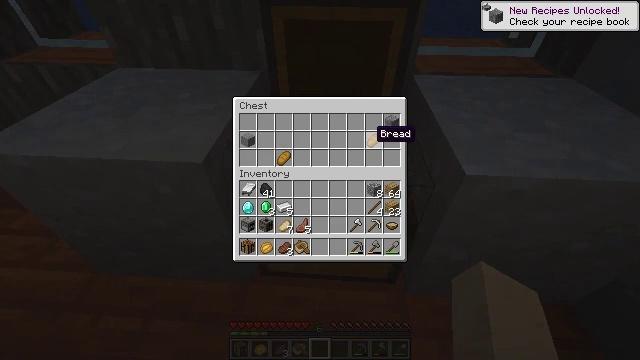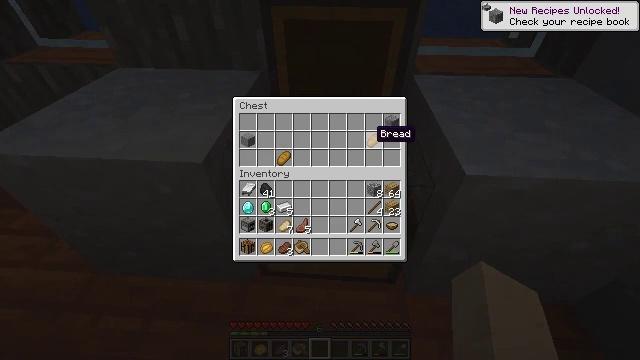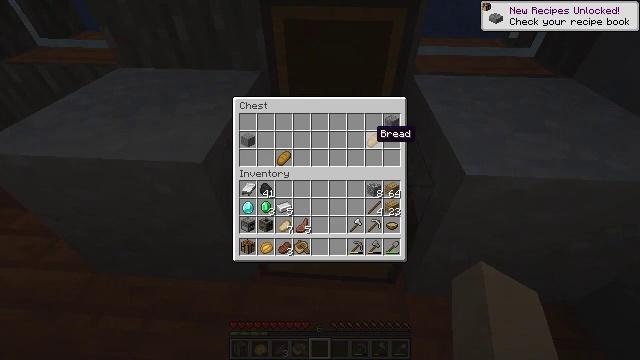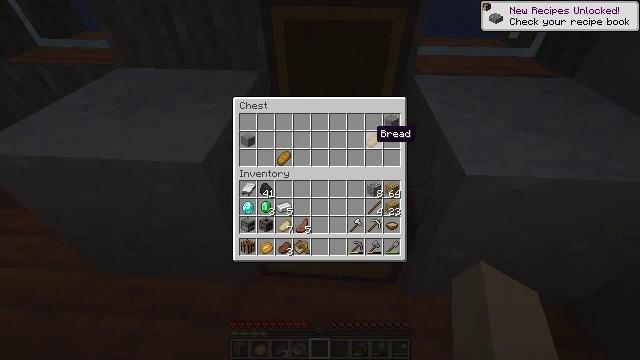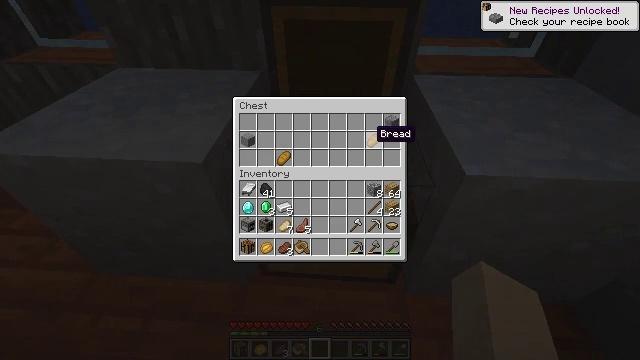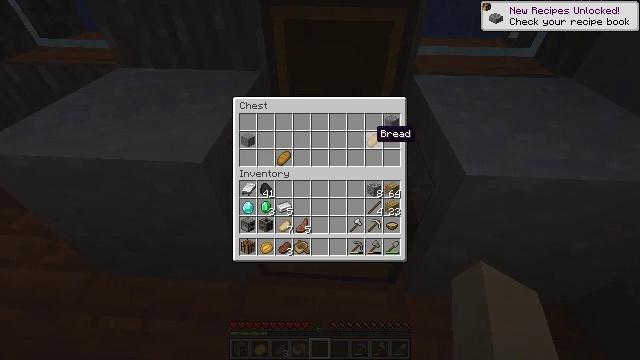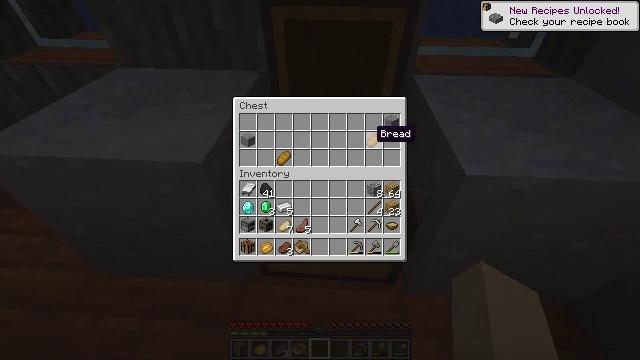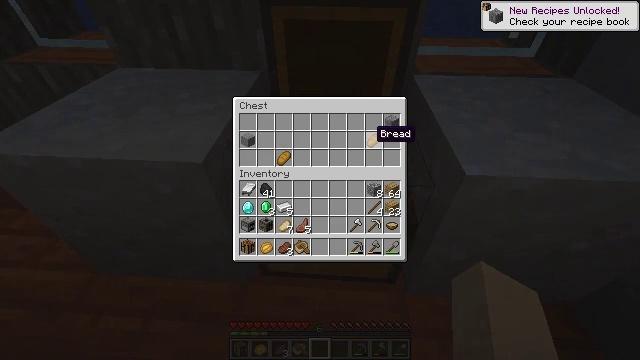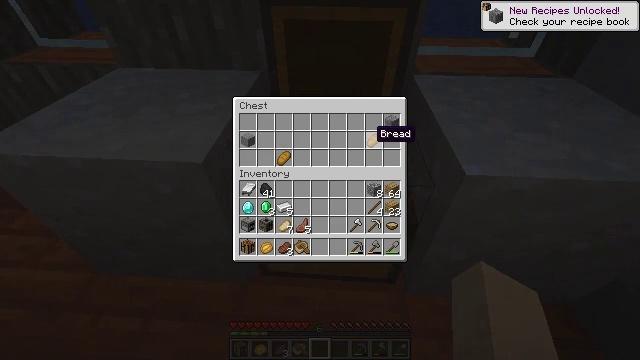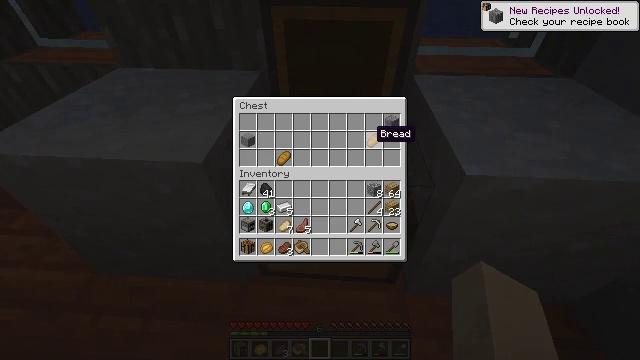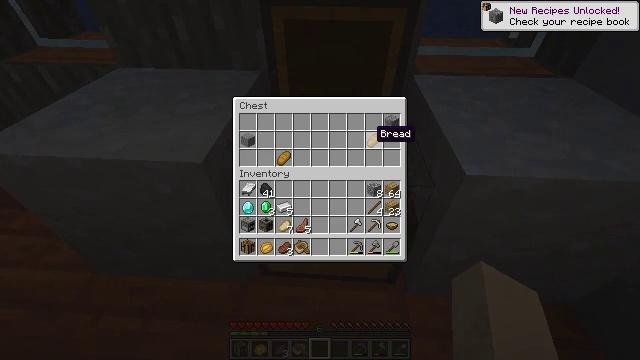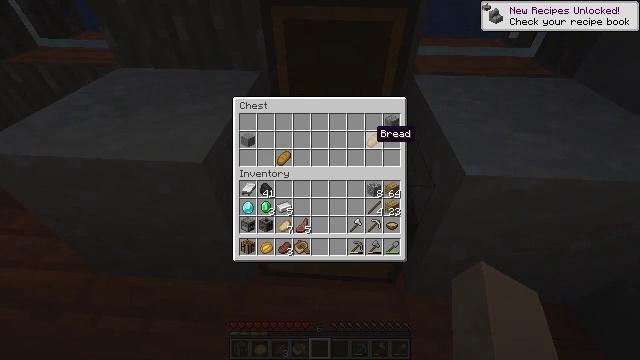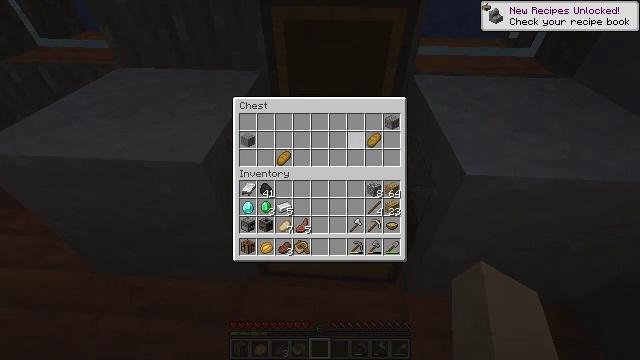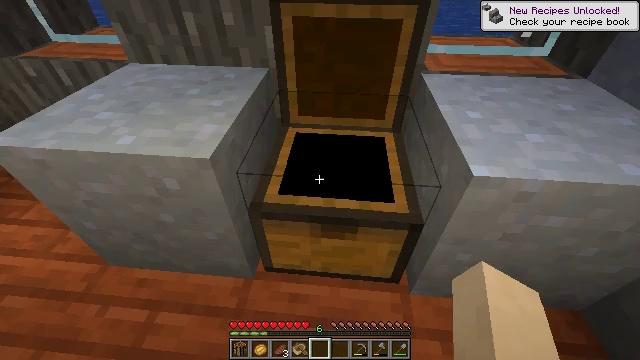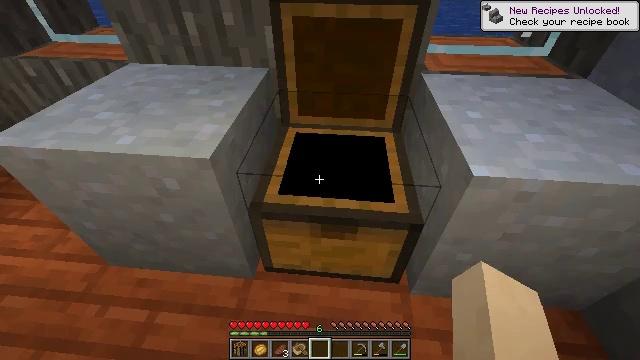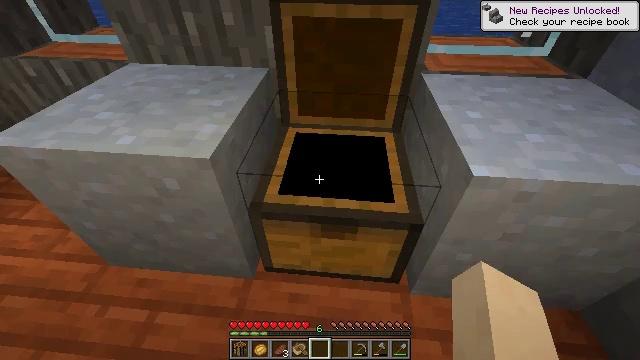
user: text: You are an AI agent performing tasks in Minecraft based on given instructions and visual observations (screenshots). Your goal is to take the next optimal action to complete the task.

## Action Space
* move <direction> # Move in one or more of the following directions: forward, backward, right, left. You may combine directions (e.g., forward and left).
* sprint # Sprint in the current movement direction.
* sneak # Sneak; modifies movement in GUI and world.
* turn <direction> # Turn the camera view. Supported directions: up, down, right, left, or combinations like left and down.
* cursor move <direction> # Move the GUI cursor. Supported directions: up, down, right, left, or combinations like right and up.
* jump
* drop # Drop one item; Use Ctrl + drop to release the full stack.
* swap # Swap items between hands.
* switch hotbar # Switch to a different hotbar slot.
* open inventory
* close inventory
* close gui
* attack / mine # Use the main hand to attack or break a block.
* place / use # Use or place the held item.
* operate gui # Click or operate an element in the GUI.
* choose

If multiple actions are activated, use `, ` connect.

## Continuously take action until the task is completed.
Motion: motion action
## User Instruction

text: Break the acacia fence to collect it.
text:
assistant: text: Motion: sneak
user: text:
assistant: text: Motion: sneak
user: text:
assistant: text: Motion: sneak
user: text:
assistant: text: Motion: sneak
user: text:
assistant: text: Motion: sneak
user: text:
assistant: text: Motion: sneak
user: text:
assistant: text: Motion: sneak
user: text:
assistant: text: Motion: sneak
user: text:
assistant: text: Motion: sneak
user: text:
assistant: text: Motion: sneak
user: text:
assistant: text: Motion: sneak
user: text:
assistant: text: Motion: sneak
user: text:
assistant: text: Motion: cursor move left
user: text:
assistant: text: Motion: close gui
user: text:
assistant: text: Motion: open inventory
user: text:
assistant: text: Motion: turn left
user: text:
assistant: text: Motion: turn left and up
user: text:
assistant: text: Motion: turn left and up
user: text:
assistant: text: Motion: turn left and up
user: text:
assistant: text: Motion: no_op
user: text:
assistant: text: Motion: no_op
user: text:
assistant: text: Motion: no_op
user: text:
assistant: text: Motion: no_op
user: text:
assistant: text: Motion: no_op
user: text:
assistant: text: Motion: no_op
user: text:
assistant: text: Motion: no_op
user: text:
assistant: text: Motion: no_op
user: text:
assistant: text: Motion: no_op
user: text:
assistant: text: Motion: move left
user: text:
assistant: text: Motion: move left